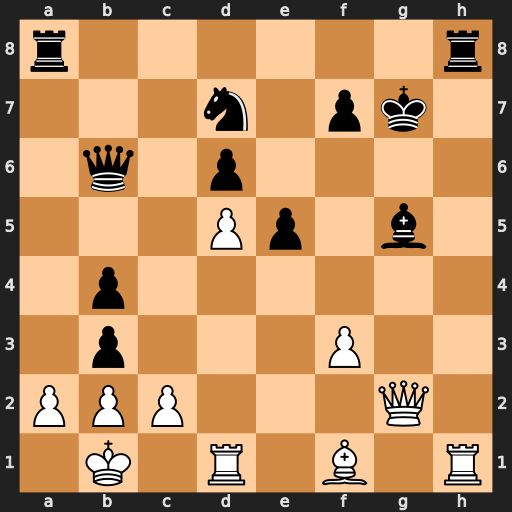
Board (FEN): r6r/3n1pk1/1q1p4/3Pp1b1/1p6/1p3P2/PPP3Q1/1K1R1B1R
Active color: w
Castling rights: -
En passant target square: -
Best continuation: Qxg5+ Kf8 Rxh8#